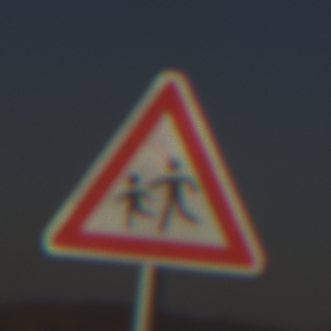
Verkehrszeichen: KinderRechts
Umgebung: Outdoor, Nature
Tageszeit: MorningAfternoon
Wetter: Clear
Licht: Natural
Jahreszeit: NotSpecified
Kontrast: HighContrast